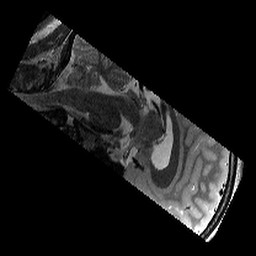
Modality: T2w
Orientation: sagittal
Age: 10
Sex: female
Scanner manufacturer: siemens
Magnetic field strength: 3 T
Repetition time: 9.23 s
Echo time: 0.067 s